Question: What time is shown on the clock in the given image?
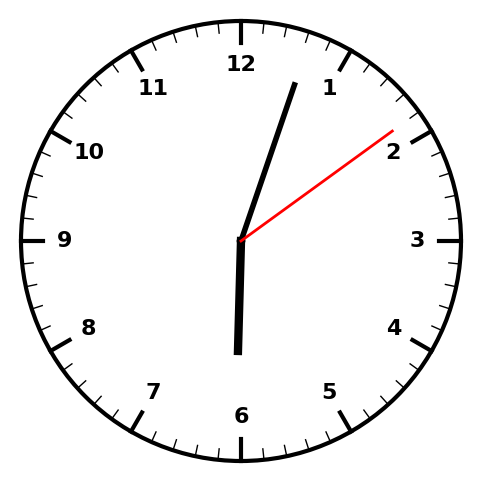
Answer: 06:03:09